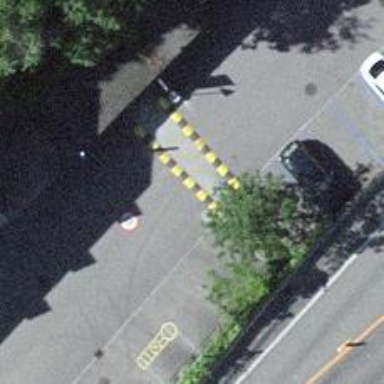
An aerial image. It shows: Bump for traffic calming.